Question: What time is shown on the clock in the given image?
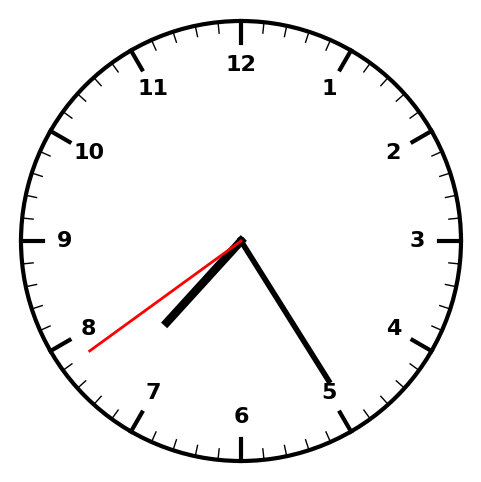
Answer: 07:24:39